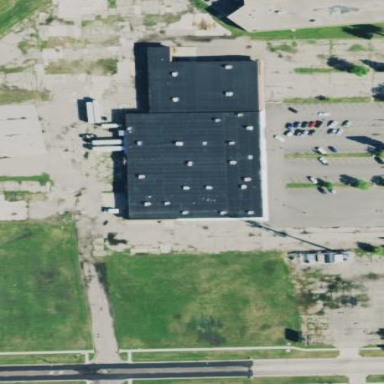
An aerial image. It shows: Commercial building.